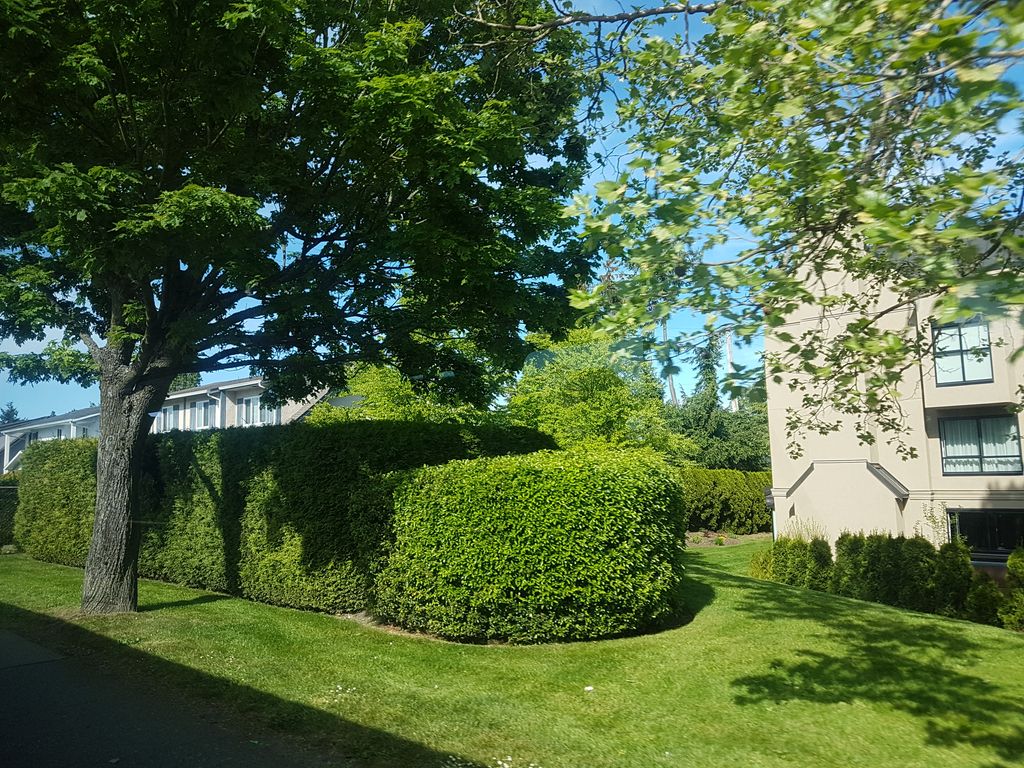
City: victoria